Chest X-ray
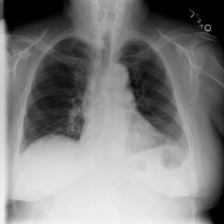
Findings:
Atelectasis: negative
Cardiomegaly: negative
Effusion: negative
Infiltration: negative
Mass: negative
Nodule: negative
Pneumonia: negative
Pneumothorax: negative
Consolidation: negative
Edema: negative
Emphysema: negative
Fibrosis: negative
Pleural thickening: negative
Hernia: negative